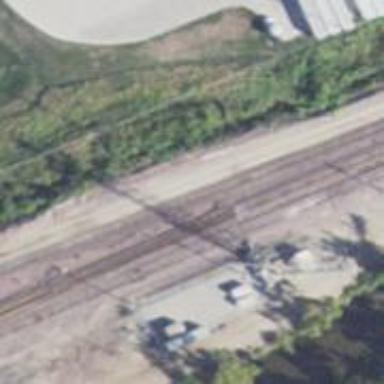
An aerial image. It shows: Railway track.